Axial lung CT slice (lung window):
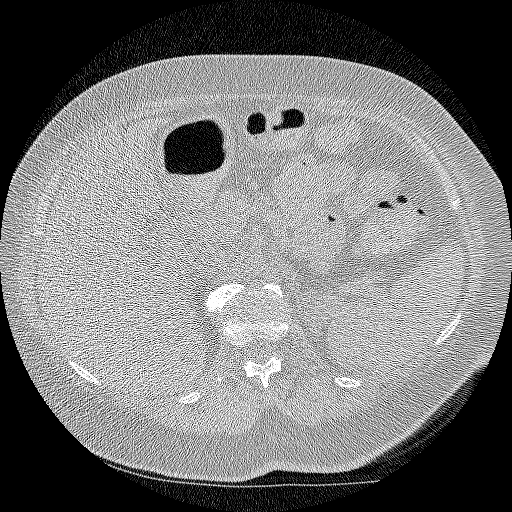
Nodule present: no